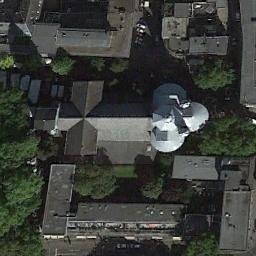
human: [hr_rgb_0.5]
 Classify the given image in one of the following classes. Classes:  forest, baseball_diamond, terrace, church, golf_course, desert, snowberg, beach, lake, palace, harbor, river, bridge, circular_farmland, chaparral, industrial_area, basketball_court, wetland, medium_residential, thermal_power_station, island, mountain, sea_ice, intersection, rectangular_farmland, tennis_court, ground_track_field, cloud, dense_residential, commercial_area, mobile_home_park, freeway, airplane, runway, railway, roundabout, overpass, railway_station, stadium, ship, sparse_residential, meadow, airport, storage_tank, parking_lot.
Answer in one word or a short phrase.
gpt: church